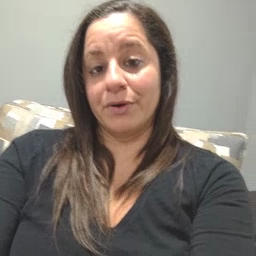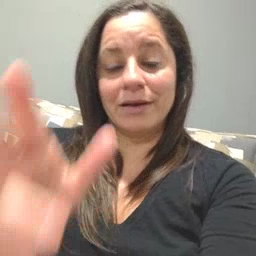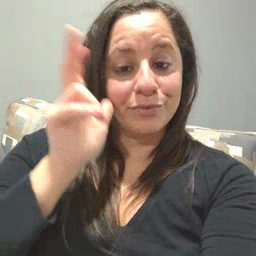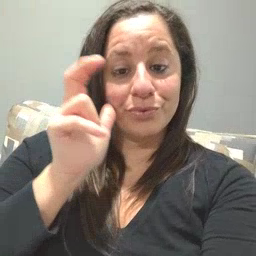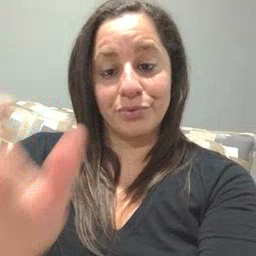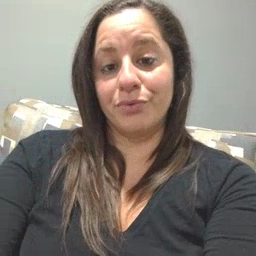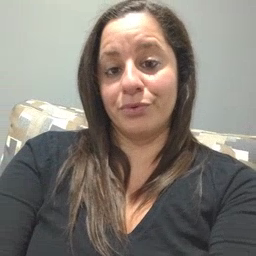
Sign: hear